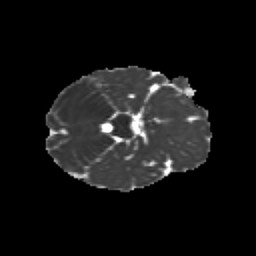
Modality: MD
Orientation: axial
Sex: female
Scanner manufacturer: siemens
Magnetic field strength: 3 T
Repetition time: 5 s
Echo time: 0.071 s